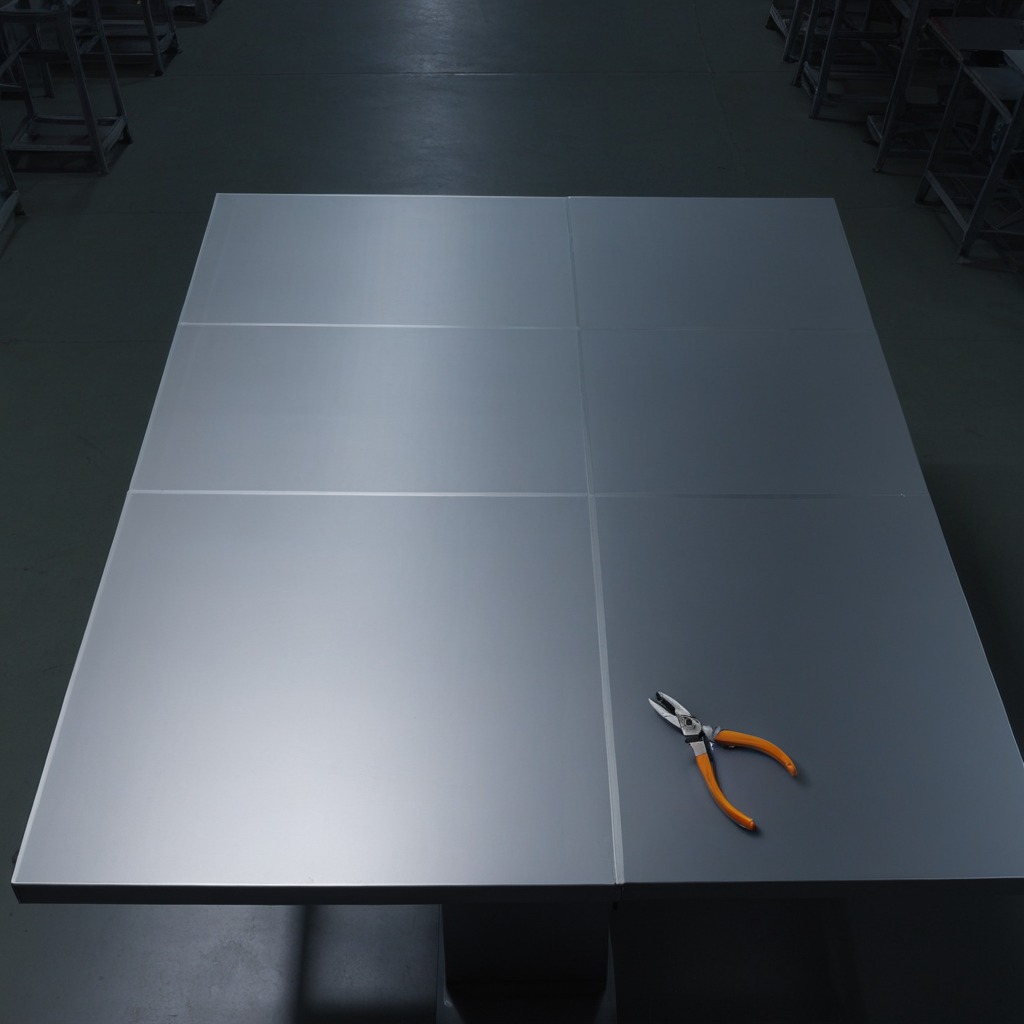
A plier is lying on the clean empty table in the basement in the evening soft directional lighting on the tabletop realistic grain studio-quality clarity centered framing